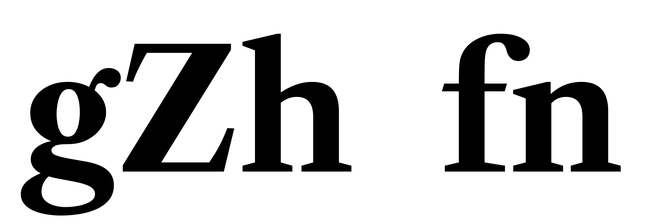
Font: LibreCaslonText_Bold